Interaction volume radius: 10 \u00c5
Interaction volume height: 15 \u00c5
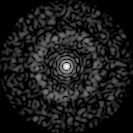
Disorder parameter: 0.8338